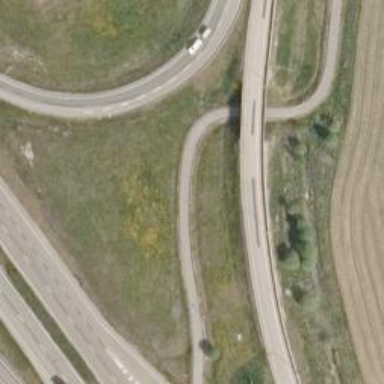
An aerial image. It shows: Trunk link highway with asphalt surface.